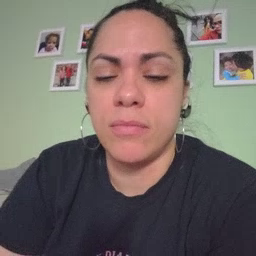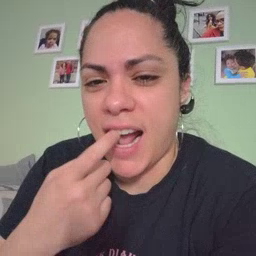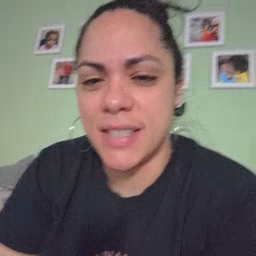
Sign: glasswindow